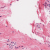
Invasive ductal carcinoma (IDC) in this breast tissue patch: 0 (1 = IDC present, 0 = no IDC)